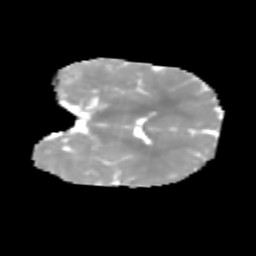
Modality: MD
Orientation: coronal
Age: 6
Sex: male
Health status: healthy